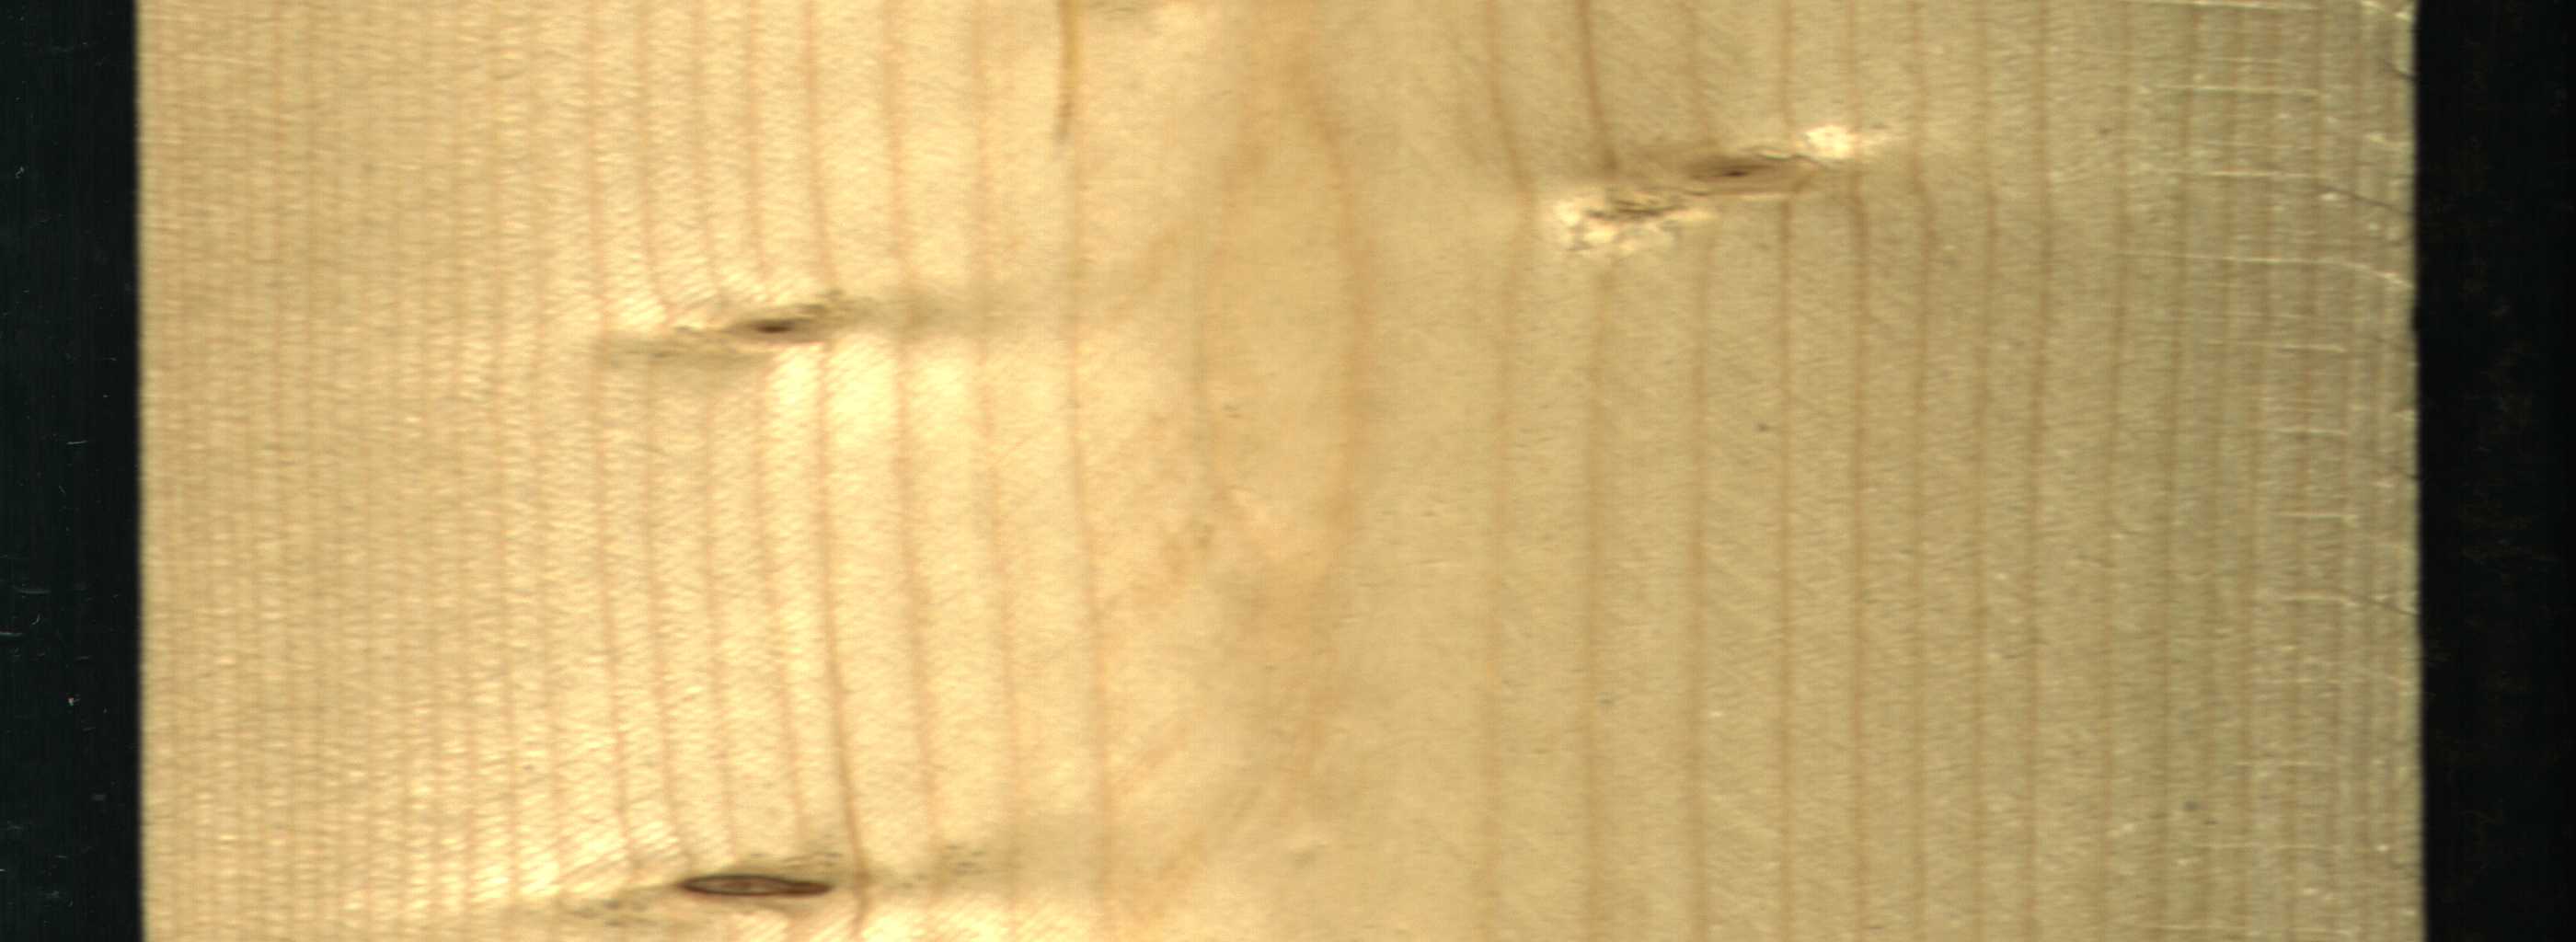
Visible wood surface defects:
Live_Knot
Live_Knot
Live_Knot